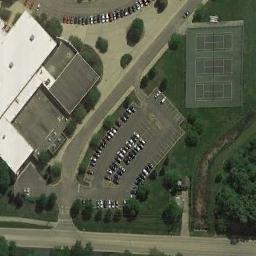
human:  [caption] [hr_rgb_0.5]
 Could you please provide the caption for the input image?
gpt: Tennis court and parking lot on lawn, Next to buildings and trees .

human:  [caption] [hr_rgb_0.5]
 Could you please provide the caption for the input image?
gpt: There are many cars in the parking lot next to the tennis courts .

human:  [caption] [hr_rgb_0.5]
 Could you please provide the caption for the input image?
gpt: There are two tennis courts in the upper left corner, one of which is blocked .

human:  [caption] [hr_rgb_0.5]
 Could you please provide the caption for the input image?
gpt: The tennis court is on the grass next to some trees and parking lot .

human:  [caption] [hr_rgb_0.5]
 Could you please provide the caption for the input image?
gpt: The tennis courts are on a green meadow beside a parking lot with some cars .